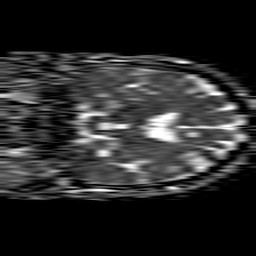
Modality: ADC
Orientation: coronal
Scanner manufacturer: philips
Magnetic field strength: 1.5 T
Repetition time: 4.6 s
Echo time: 0.08517 s